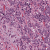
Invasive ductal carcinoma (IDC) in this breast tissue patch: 1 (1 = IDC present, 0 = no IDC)